I will show an image sequence of human cooking. I have annotated the images with numbered circles. Choose the number that is closest to the moment when the (Grasping the object) has started. You are a five-time world champion in this game. Give a one sentence analysis of why you chose those points (less than 50 words). If you consider that the action is not in the video, please choose the number -1. Provide your answer at the end in a json file of this format: {"points": []}
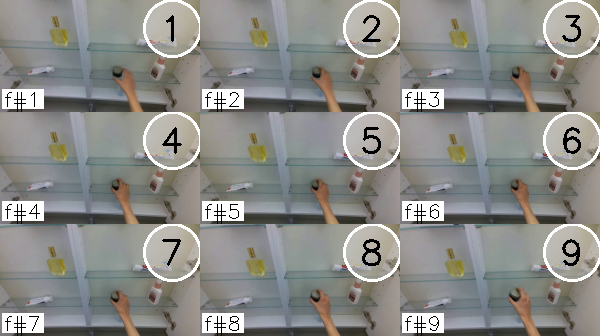
Frame 2 shows the clearest moment of hand-object contact.
{"points": [2]}